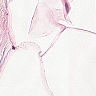
Metastatic tissue present: no